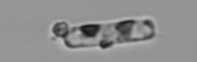
Label: Guinardia_delicatula